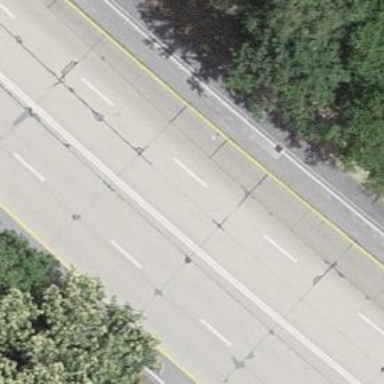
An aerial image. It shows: Primary road with asphalt surface and designated cycle lane.